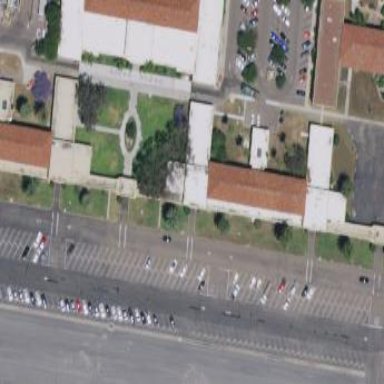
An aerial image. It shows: Historic military building.